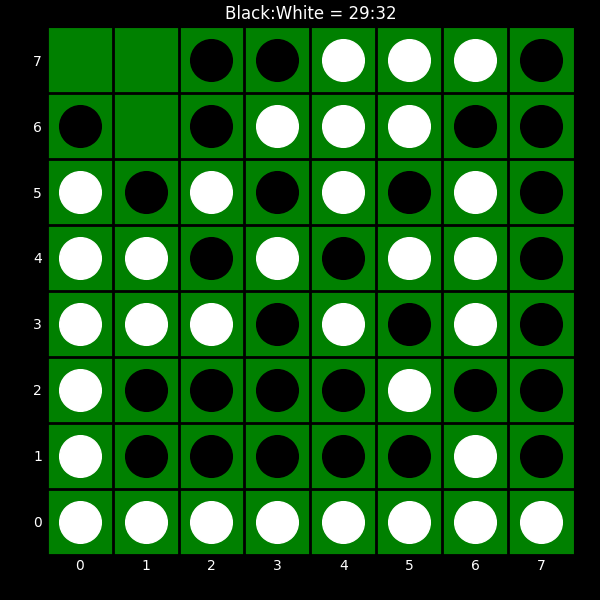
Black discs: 29
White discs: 32